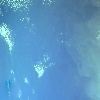
Label: water